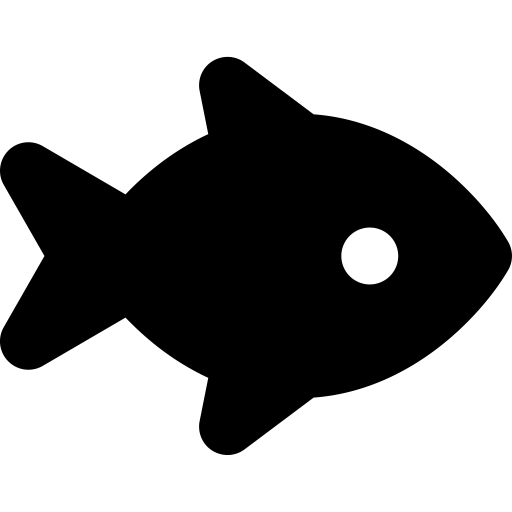
Tags: icon, FontAwesome, fa-icon, solid, fish, fins